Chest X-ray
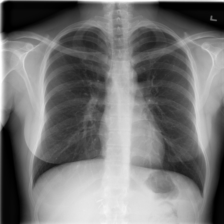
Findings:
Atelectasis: negative
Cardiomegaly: negative
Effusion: negative
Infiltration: negative
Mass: negative
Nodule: negative
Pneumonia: negative
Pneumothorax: negative
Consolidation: negative
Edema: negative
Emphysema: negative
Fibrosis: negative
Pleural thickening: negative
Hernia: negative